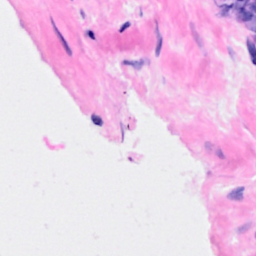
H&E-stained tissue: Breast